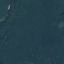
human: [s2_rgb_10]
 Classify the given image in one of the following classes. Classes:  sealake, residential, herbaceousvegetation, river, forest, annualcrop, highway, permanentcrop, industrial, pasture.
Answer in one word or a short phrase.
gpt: Forest